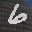
Label: 6